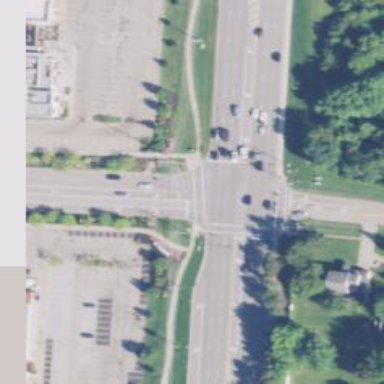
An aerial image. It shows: Footway with marked crossing.